Question: I've been looking into this for a while now, and as a beginner, I can't seem to get it done. What I want to do is take a simple gradient, and use it to stroke a CGPath. I tried using CGContextSetStokePattern with a PNG the width of the line and one pixel tall containing my desired gradient, but this tiles the pattern, whilst I'd rather have it drawn along the path like a brush. Closest thing I can think of would be the Styler from Pokemon Ranger.

Essentially, I'd like my line to start out one color in the middle and move towards another at the edges. There's probably a simple way of doing this, but I cannot for the life of me figure out how.
Much thanks to anyone who can help me. :)
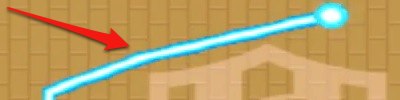
Answer: There's no built-in support for stroking a path in that way.
You could try to fake it by stroking the path multiple times, with each stroke having a narrow line width than the prior stroke and a different color, and maybe different shadow settings too. Of course stroking it repeatedly will take longer than stroking it once.